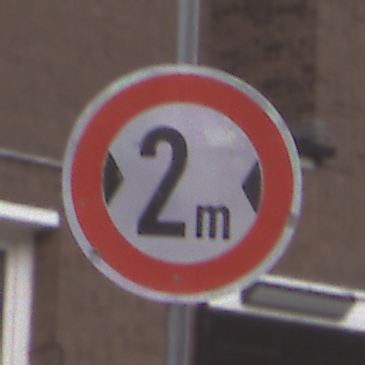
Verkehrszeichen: TatsaechlicheBreite2
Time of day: MorningAfternoon
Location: Outdoor (Urban)
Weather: Overcast
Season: NotSpecified
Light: Natural